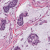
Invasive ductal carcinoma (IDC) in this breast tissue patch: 1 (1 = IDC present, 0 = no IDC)